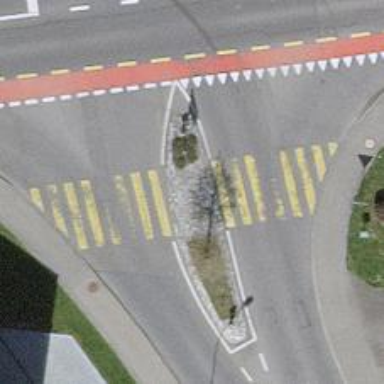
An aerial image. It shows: Footway with zebra crossing.